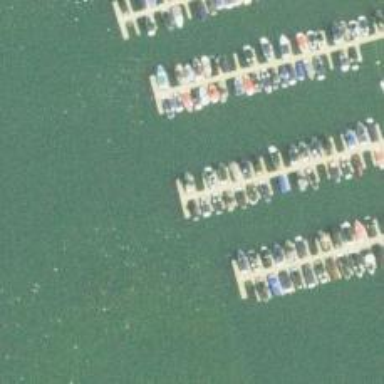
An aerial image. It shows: Man-made pier.